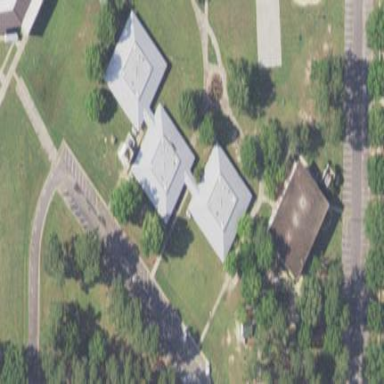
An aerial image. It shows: Dormitory building.